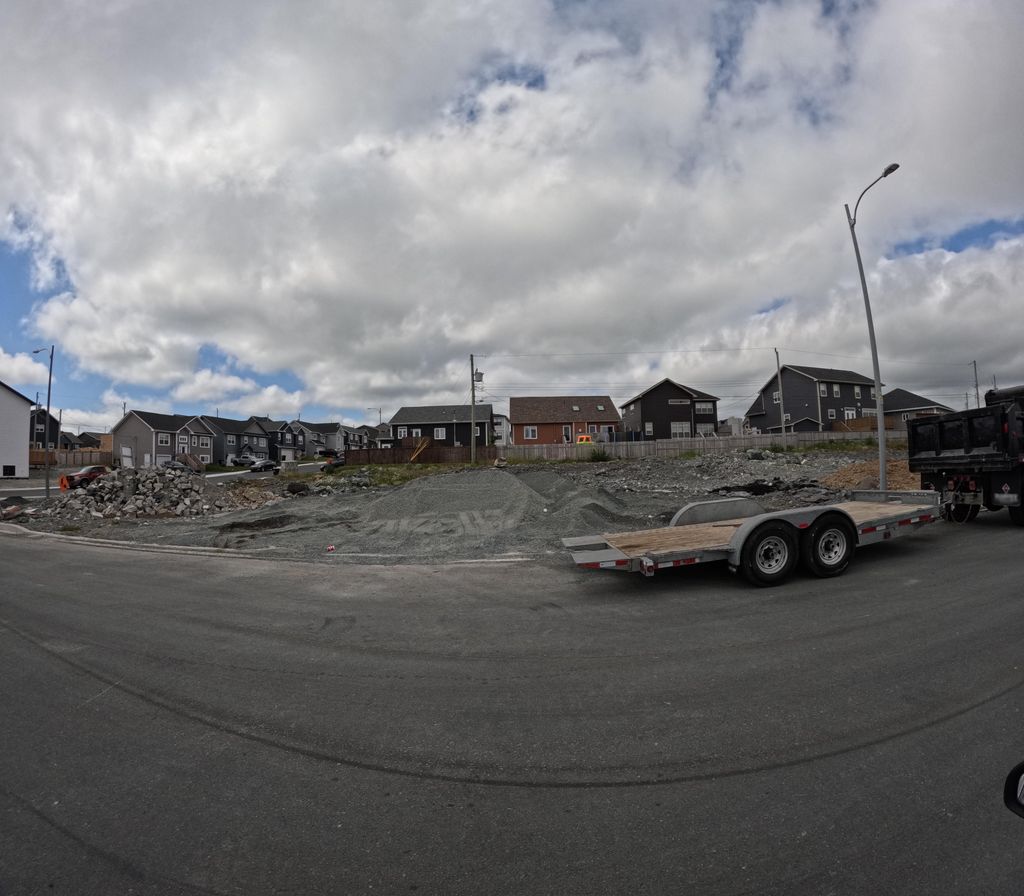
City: st_johns